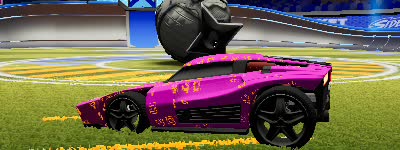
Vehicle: breakout